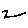
Label: zigzag